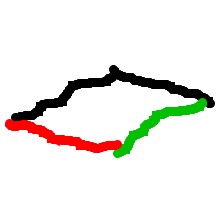
Shape: rhombus